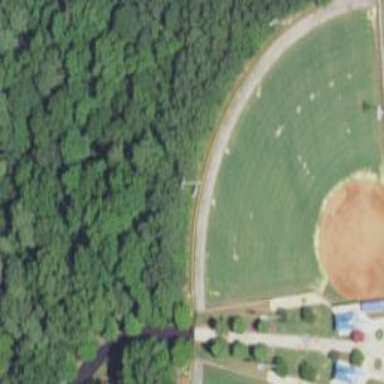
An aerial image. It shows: Baseball pitch for leisure and sports activities.